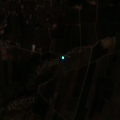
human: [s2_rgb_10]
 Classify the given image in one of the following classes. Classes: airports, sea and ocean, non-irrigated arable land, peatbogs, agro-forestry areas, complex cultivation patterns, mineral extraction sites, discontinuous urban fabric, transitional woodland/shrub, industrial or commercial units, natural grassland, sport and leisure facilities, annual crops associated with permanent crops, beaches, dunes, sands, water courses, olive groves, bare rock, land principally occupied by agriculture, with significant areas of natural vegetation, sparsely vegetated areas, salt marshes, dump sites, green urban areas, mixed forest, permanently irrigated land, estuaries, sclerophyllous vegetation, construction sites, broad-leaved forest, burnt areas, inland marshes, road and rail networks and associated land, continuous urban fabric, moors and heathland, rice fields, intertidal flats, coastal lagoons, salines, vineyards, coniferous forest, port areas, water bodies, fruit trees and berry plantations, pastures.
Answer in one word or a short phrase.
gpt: fruit trees and berry plantations, complex cultivation patterns